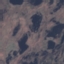
Label: HerbaceousVegetation